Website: home-depot
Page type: customer-info-address
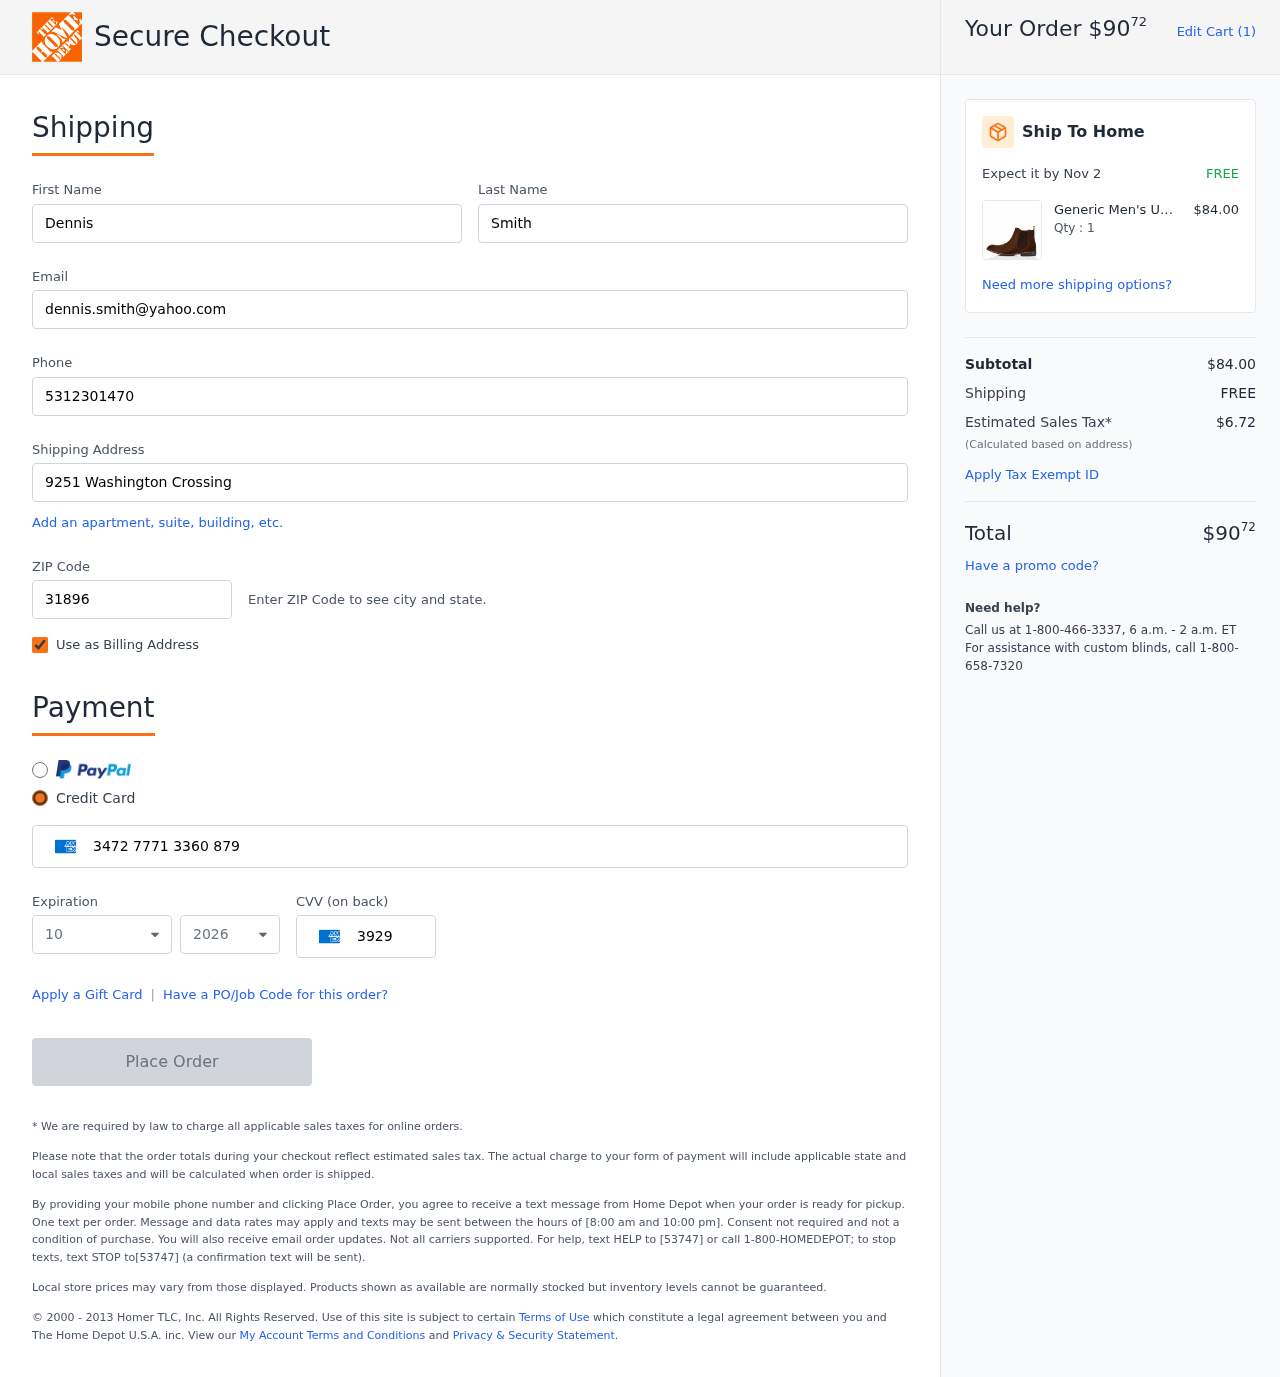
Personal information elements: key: PII_CARD_CVV
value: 3929
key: PII_CARD_EXPIRY_MONTH
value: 10
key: PII_CARD_EXPIRY_YEAR
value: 26
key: PII_CARD_NUMBER
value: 3472 7771 3360 879
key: PII_EMAIL
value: dennis.smith@yahoo.com
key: PII_FIRSTNAME
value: Dennis
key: PII_LASTNAME
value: Smith
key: PII_PHONE
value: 5312301470
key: PII_POSTCODE
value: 31896
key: PII_STREET
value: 9251 Washington Crossing
Product elements: key: PRODUCT1_BRAND
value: Generic
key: PRODUCT1_NAME
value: Men's Um1359 Chelsea Boots, Brown Chocolate, US:5
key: PRODUCT1_PRICE
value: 84
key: PRODUCT1_QUANTITY
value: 1
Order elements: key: ORDER_TOTAL
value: $9072
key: ORDER_NUM_ITEMS
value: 1
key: ORDER_DELIVERY_DATE
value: Nov 2
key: ORDER_SUBTOTAL
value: $84.00
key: ORDER_SHIPPING_COST
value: FREE
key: ORDER_TAX
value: $6.72